Interaction volume radius: 10 \u00c5
Interaction volume height: 40 \u00c5
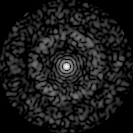
Disorder parameter: 0.8305